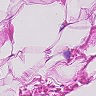
Metastatic tissue present: no